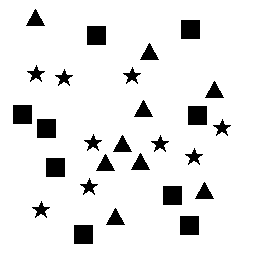
Squares: 9
Triangles: 9
Stars: 9
Total shapes: 27